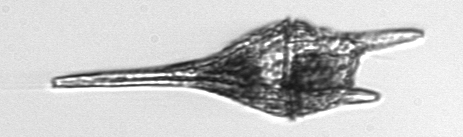
Label: Tripos_lineatus